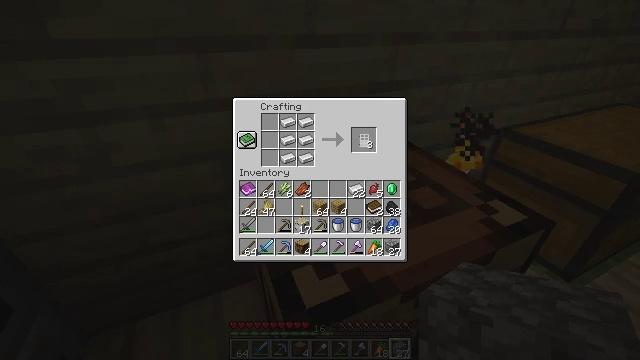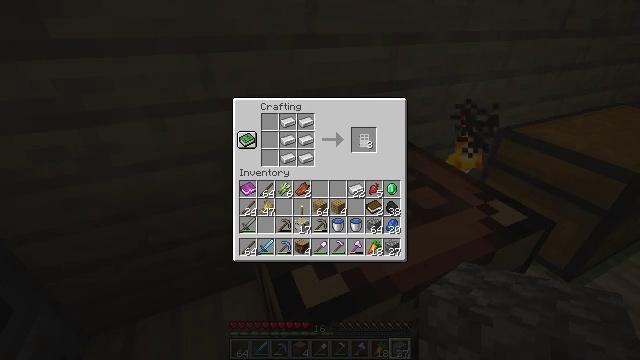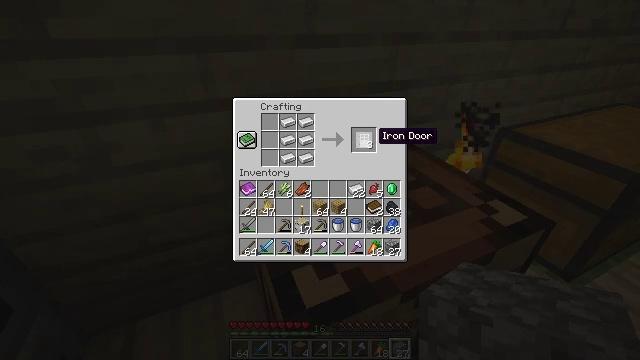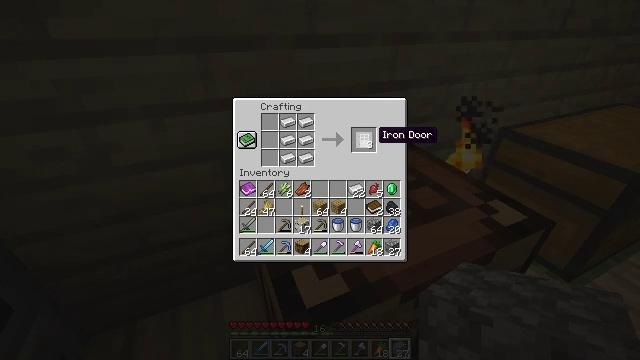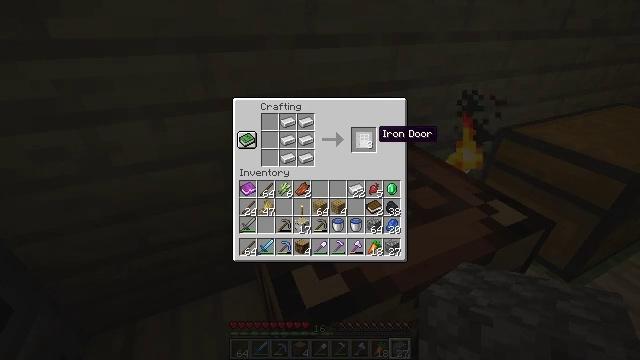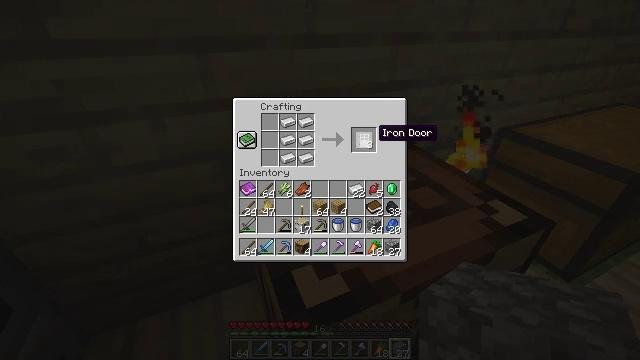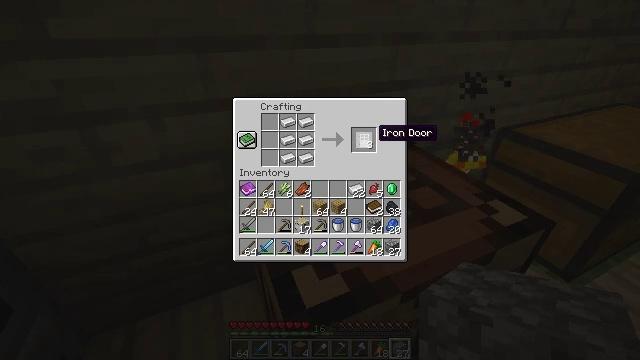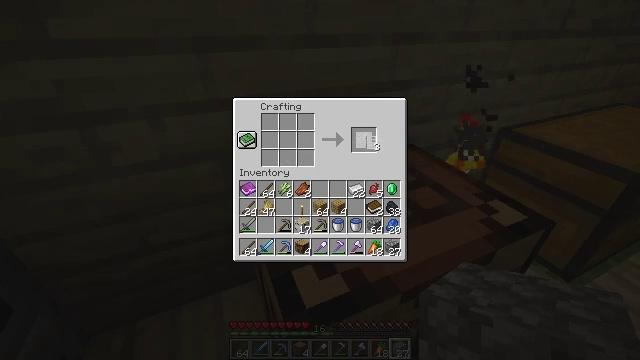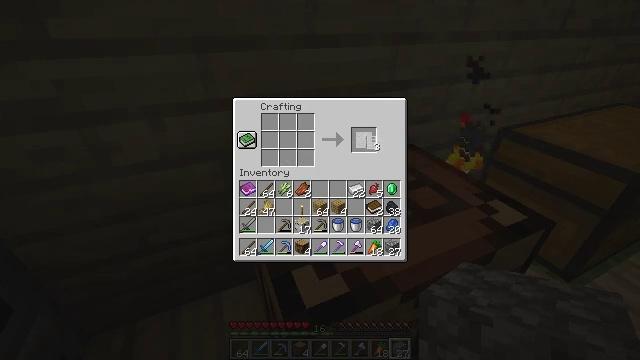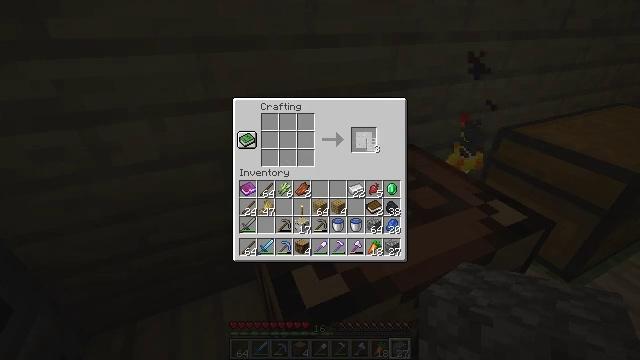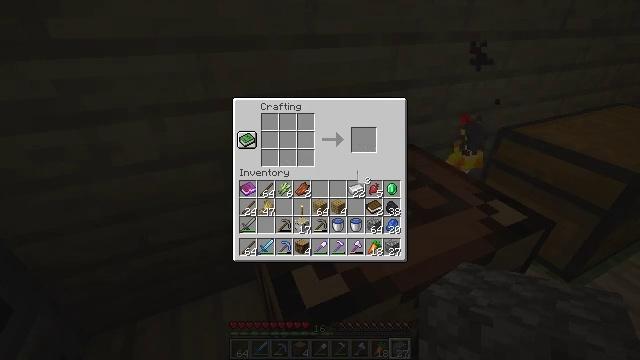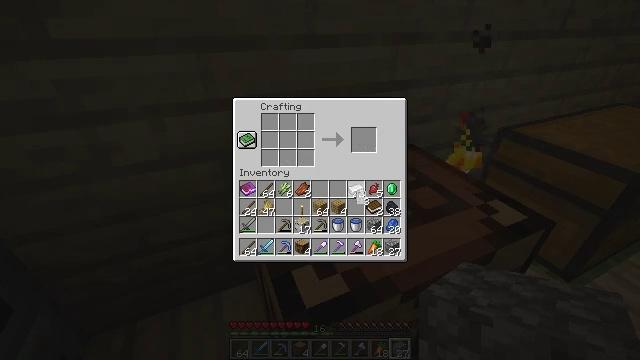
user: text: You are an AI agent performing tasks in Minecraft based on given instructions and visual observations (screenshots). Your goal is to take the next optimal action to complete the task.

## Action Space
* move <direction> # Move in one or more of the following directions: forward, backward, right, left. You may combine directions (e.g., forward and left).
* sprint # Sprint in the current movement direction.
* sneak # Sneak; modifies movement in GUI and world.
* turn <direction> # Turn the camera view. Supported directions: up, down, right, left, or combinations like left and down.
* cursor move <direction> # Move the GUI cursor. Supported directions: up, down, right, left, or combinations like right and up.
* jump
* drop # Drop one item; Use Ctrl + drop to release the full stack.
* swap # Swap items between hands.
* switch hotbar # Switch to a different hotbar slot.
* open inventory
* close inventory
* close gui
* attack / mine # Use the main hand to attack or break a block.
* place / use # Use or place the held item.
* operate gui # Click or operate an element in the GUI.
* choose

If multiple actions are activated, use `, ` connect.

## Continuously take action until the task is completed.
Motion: motion action
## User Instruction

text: Interact with the crafting table to create an iron door.
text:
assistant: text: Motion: no_op
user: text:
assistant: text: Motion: cursor move up
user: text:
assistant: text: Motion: no_op
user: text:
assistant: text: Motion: no_op
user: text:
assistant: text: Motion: no_op
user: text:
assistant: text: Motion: no_op
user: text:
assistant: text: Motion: operate gui
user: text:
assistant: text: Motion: operate gui
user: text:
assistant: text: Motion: no_op
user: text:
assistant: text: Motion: cursor move left and down
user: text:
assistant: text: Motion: cursor move down
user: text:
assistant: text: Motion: no_op